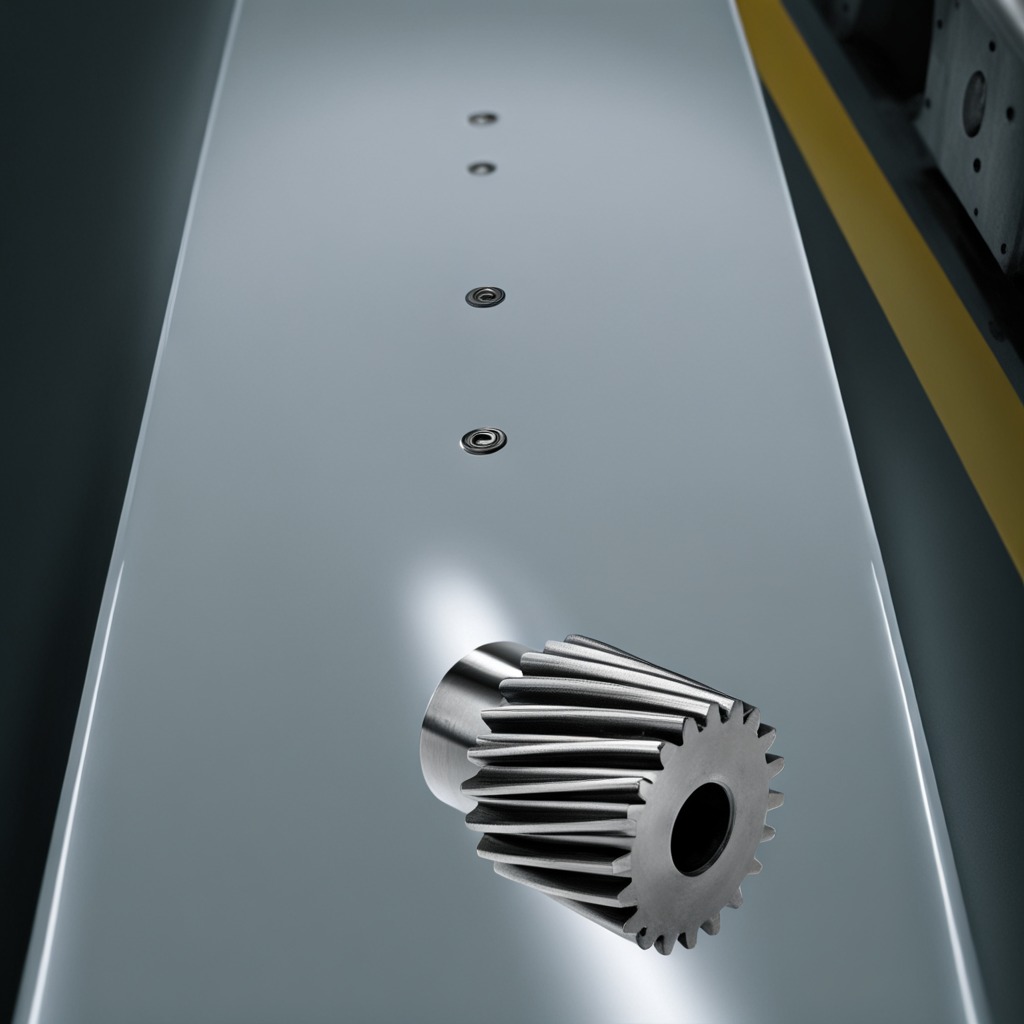
A steel gear with teeth is lying on a high-gloss table in a ship maintenance bay industrial lighting.